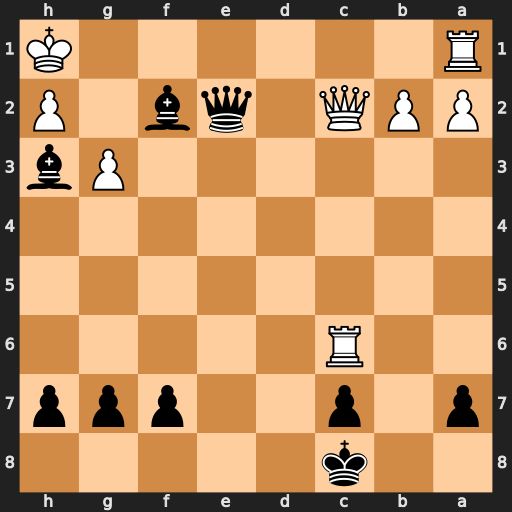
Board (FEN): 2k5/p1p2ppp/2R5/8/8/6Pb/PPQ1qb1P/R6K
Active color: b
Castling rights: -
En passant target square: -
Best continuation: Qf3#